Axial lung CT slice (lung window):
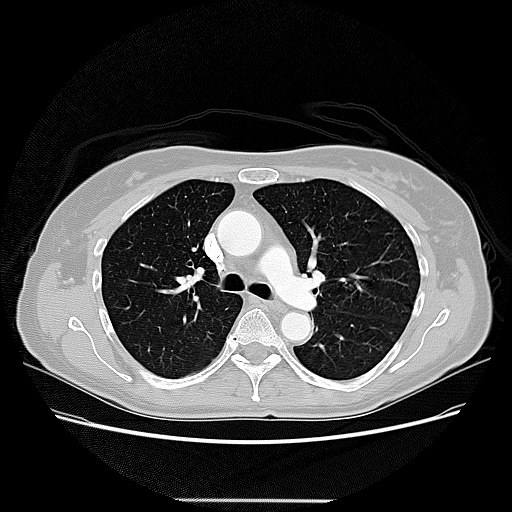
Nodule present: no